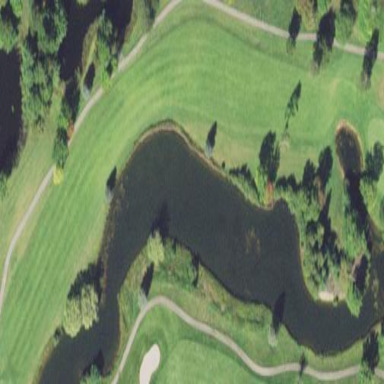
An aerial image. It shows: Golf fairway in the image.